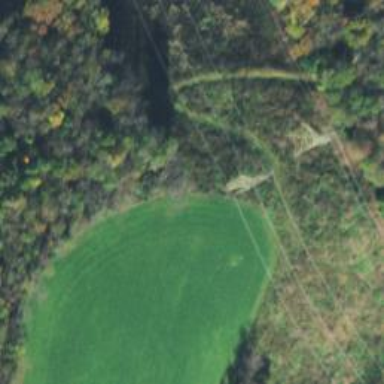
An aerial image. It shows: Lattice structure tower used for power distribution.